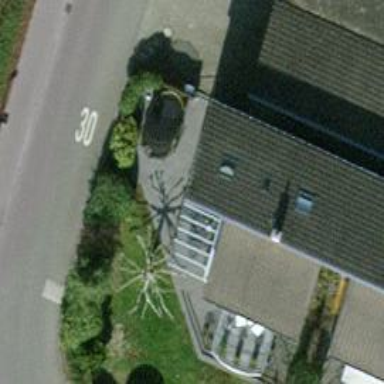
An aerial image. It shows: Semidetached house.